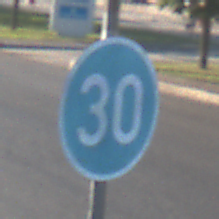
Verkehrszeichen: VorgeschriebeneMindestgeschwindigkeit
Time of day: MorningAfternoon
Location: Outdoor (Urban)
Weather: Clear
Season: NotSpecified
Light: Natural